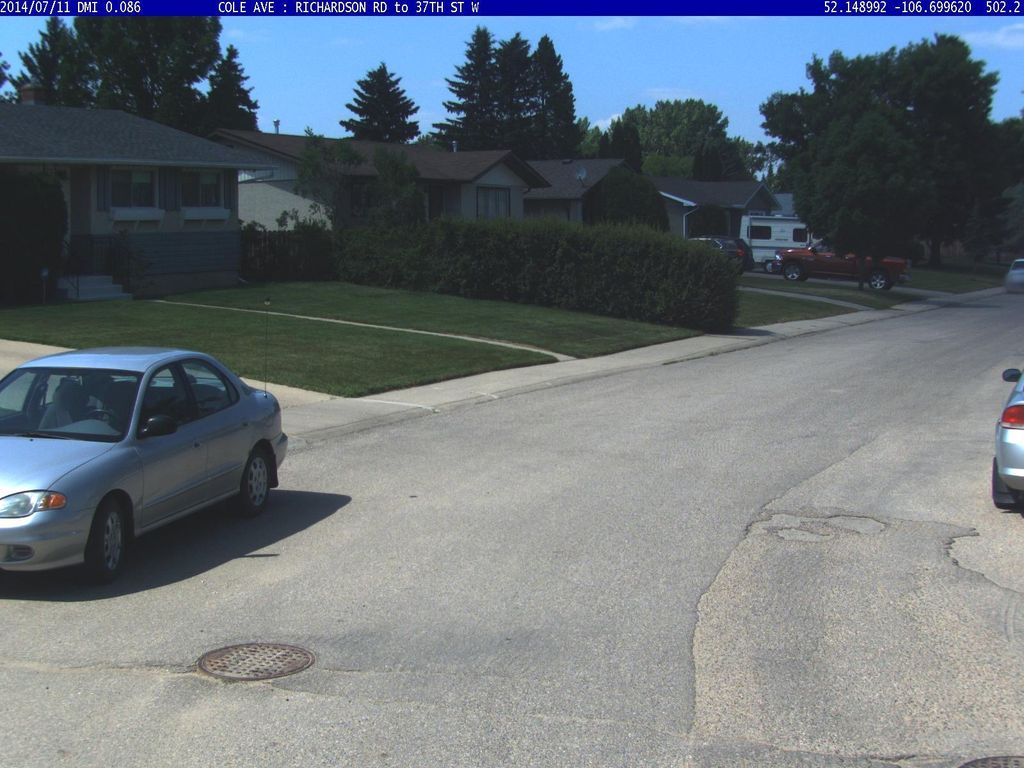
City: saskatoon